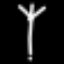
Label: fork